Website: walmart
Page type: billing-address
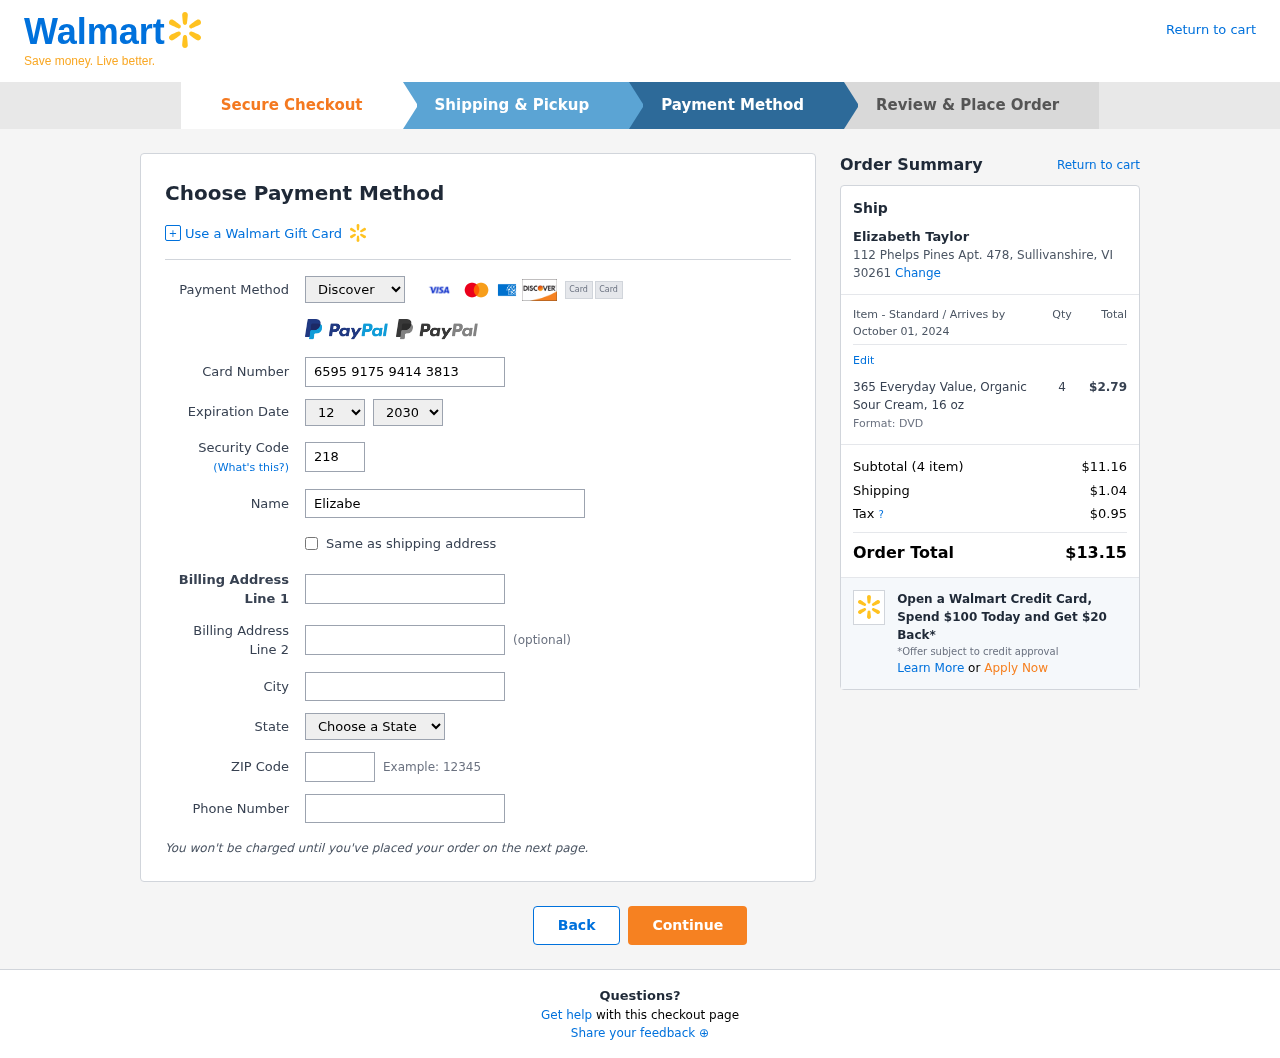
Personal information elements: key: PII_CARD_CVV
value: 218
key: PII_CARD_EXPIRY_MONTH
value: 12
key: PII_CARD_EXPIRY_YEAR
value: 30
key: PII_CARD_NUMBER
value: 6595 9175 9414 3813
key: PII_CARD_TYPE
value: Discover
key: PII_CITY
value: Sullivanshire
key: PII_CITY_STATE_ZIP
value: Sullivanshire, VI 30261
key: PII_FULLNAME
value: Elizabeth Taylor
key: PII_PHONE
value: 5002699702
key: PII_POSTCODE
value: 30261
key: PII_STATE
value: VI
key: PII_STREET
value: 112 Phelps Pines Apt. 478
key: PII_STREET2
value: Suite 226
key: PII_FULLNAME2
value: Elizabeth Taylor
Product elements: key: PRODUCT1_NAME
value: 365 Everyday Value, Organic Sour Cream, 16 oz
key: PRODUCT1_PRICE
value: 2.79
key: PRODUCT1_QUANTITY
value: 4
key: PRODUCT1_DESC
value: Format: DVD
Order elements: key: ORDER_DELIVERY_DATE
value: October 01, 2024
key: ORDER_NUM_ITEMS
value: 4
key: ORDER_SUBTOTAL
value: $11.16
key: ORDER_SHIPPING_COST
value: $1.04
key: ORDER_TAX
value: $0.95
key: ORDER_TOTAL
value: $13.15